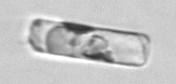
Label: Guinardia_delicatula